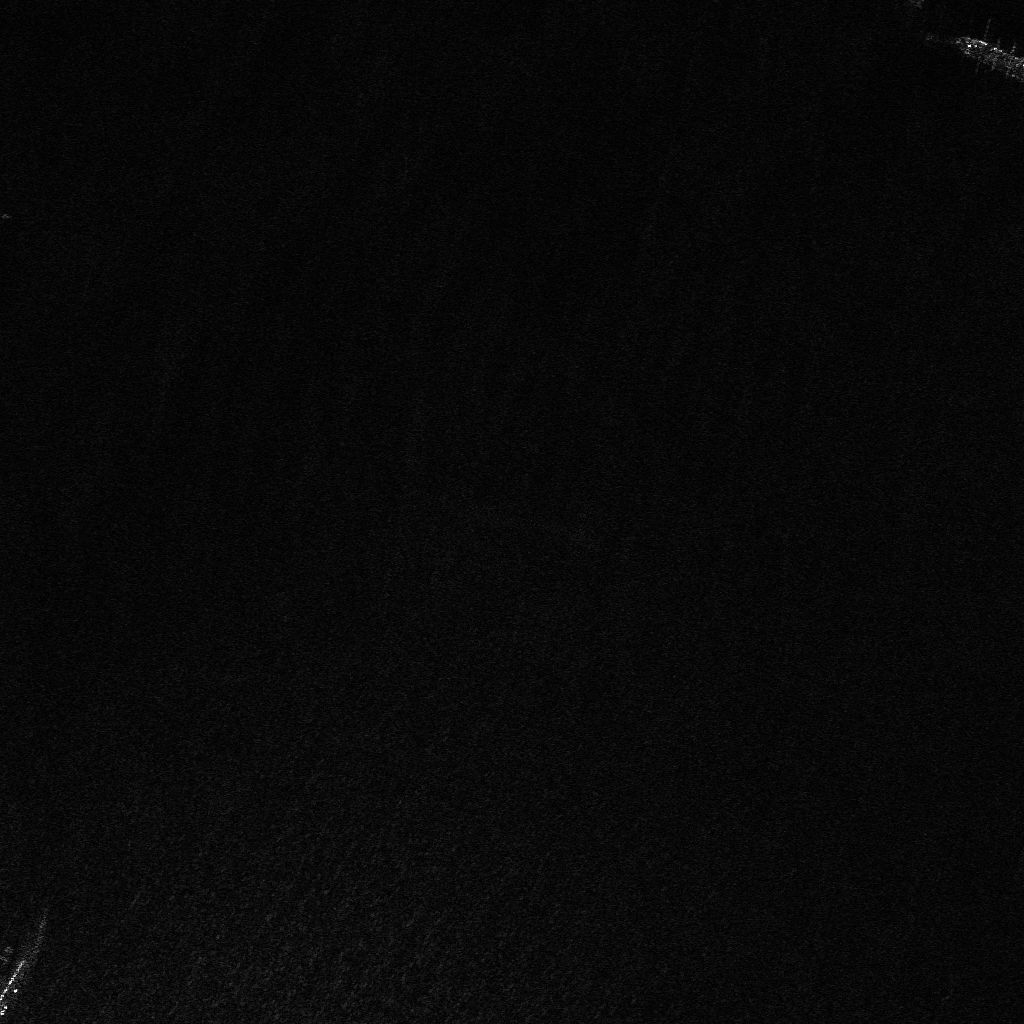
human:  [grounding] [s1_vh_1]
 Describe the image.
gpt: In the satellite image, there is  <ref>1 large container </ref> <box>[[92, 3, 99, 6, 23]]</box> located at top right.